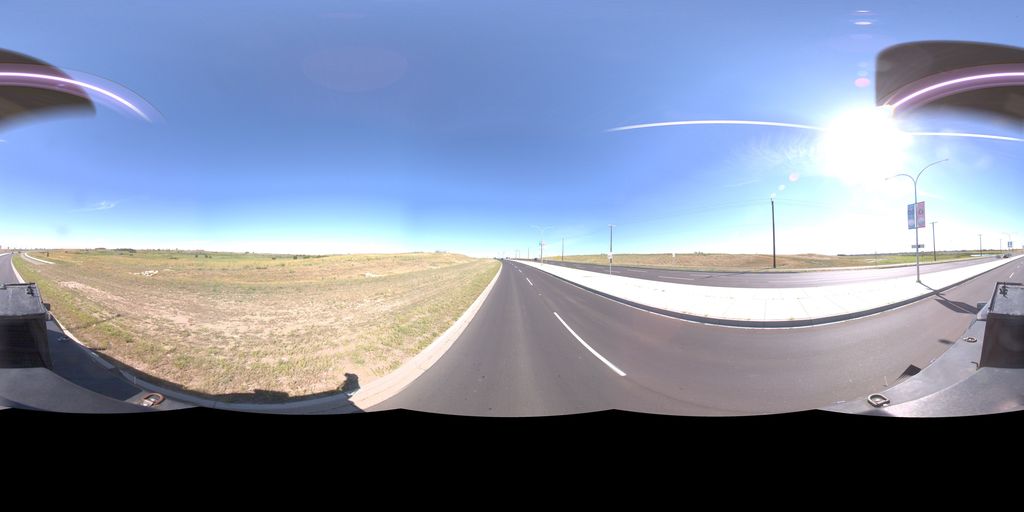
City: saskatoon